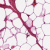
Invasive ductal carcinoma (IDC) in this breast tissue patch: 0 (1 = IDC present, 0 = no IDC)